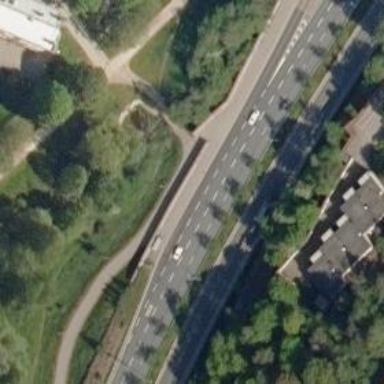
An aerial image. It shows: Asphalt trunk highway.